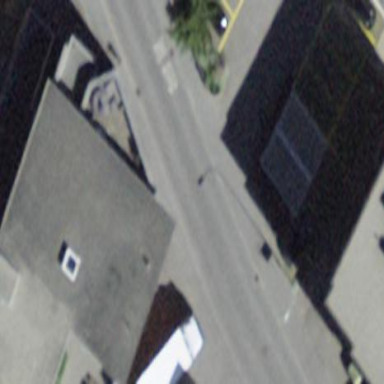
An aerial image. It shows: Flat-roofed building.